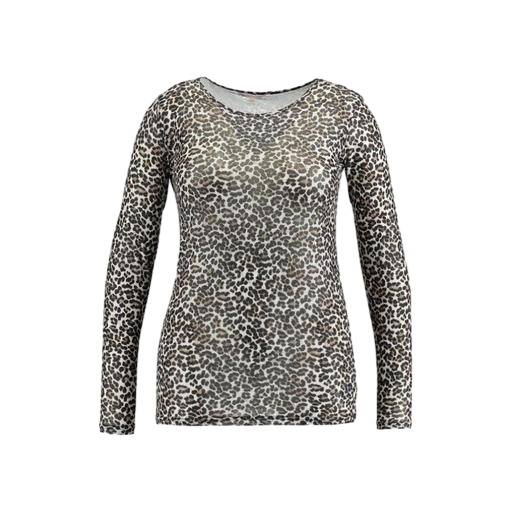
blue animal-print t-shirt only macy, long-sleeve t-shirt only macy, leopard patter long sleeve shirt, white background